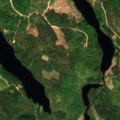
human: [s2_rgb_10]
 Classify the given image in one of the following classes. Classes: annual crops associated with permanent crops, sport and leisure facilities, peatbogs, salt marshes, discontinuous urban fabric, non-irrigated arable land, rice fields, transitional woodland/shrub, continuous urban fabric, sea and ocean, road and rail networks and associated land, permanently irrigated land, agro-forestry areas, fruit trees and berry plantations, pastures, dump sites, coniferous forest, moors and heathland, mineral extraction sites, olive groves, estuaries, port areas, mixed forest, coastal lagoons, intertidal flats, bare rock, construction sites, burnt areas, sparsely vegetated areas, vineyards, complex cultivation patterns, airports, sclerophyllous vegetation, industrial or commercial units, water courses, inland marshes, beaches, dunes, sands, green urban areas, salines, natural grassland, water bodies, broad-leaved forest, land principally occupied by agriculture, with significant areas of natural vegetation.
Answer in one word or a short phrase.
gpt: coniferous forest, mixed forest, water bodies